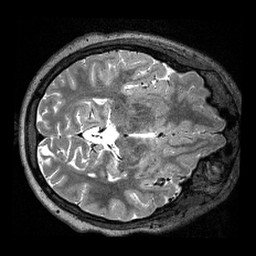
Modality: T2w
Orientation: axial
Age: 13
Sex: male
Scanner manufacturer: siemens
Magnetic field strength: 3 T
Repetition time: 3.2 s
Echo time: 0.479 s